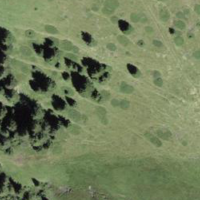
EUNIS habitat code: 23
Species observed at this site:
Ajuga reptans